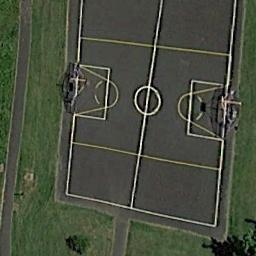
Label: basketball_court